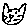
Label: cat